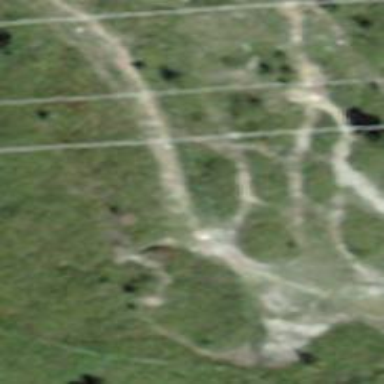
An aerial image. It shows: Ground path.